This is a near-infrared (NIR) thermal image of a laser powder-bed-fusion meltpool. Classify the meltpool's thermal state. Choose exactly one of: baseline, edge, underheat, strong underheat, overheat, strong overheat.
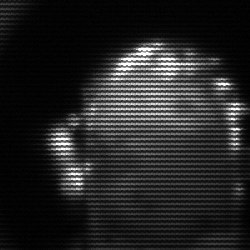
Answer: baseline